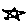
Label: star